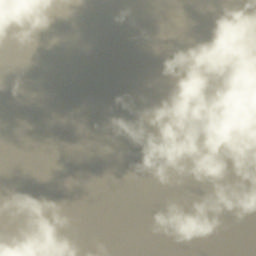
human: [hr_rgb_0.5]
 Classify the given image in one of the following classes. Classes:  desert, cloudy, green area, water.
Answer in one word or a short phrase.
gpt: cloudy